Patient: sex M, age 23
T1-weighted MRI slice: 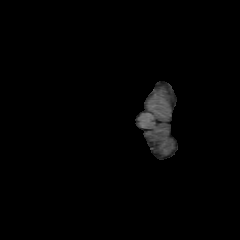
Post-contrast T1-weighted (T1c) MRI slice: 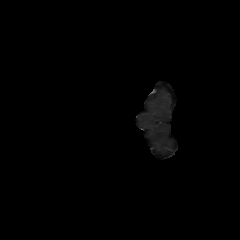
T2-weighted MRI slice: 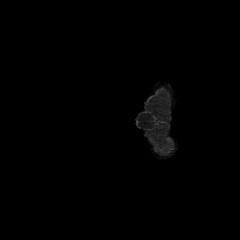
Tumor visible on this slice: no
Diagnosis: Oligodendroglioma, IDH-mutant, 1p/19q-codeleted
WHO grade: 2